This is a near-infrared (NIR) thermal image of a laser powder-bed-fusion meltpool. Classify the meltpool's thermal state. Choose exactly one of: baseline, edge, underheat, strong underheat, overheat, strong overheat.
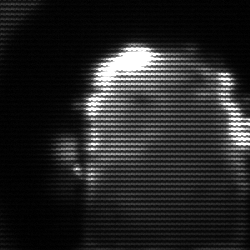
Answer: baseline